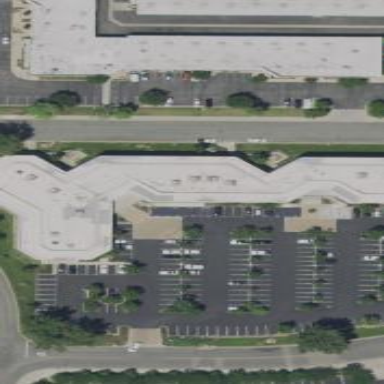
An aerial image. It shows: Commercial building.